Field crop: maize
Growth stage: 2
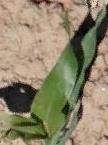
Species: maize